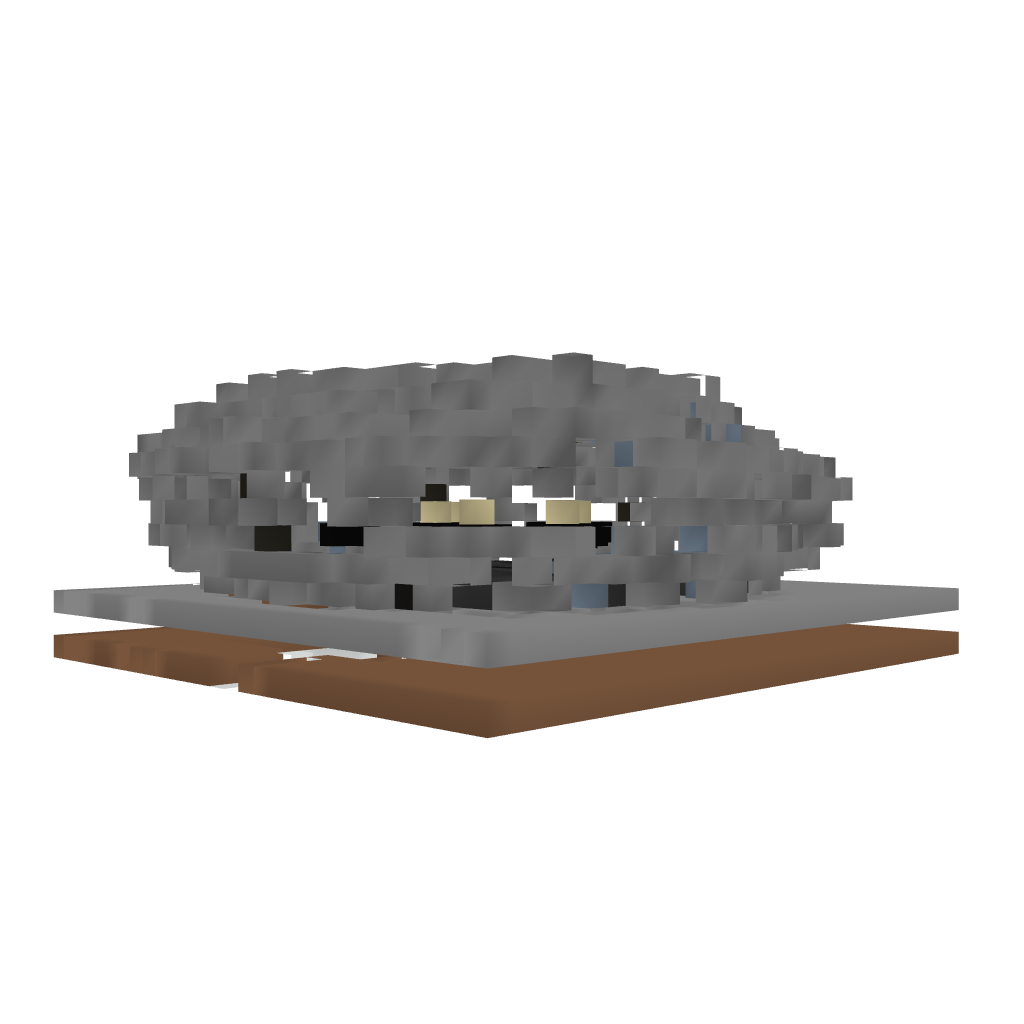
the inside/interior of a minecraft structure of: A Nice Spawn :)